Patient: sex F, age 63
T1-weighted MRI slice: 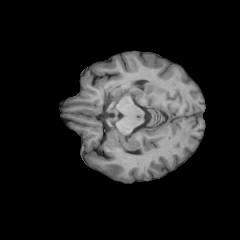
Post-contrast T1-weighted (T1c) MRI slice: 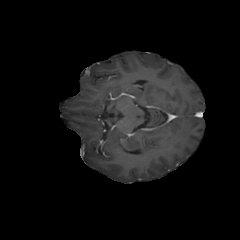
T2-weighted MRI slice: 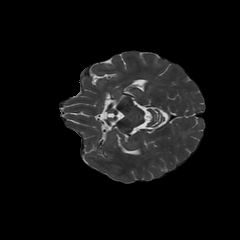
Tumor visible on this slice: no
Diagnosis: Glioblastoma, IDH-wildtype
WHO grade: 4